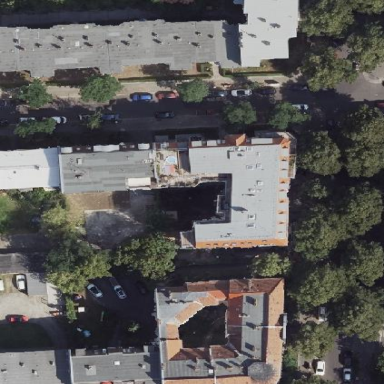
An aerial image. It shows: Apartment building with hipped roof.